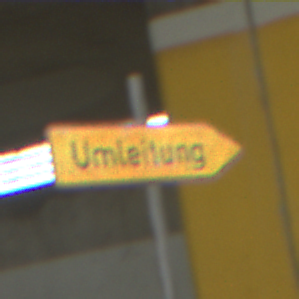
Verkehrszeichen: UmleitungswegweiserRechtsweisend
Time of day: NotSpecified
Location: Indoor (Special)
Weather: NotSpecified
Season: NotSpecified
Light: Artificial